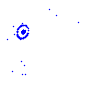
Particle: electron